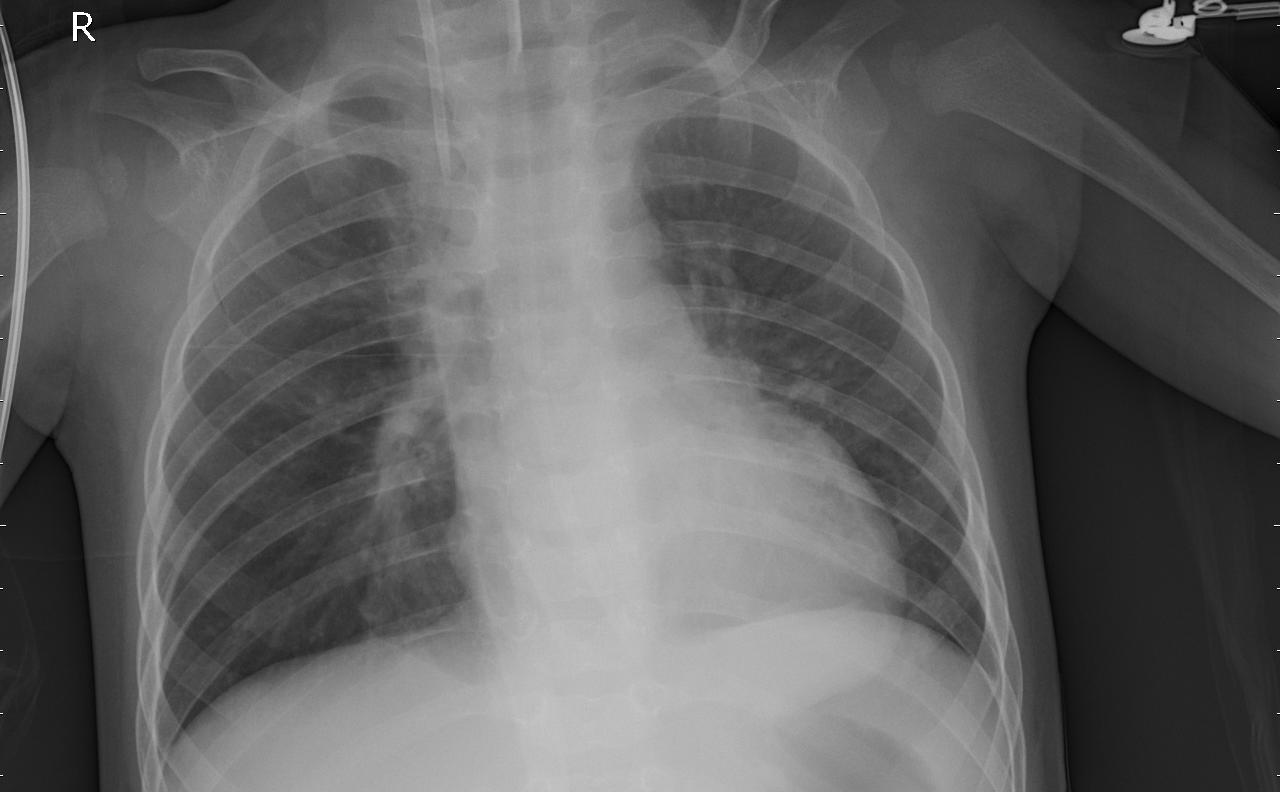
Diagnosis: PNEUMONIA